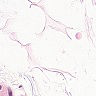
Metastatic tissue present: no